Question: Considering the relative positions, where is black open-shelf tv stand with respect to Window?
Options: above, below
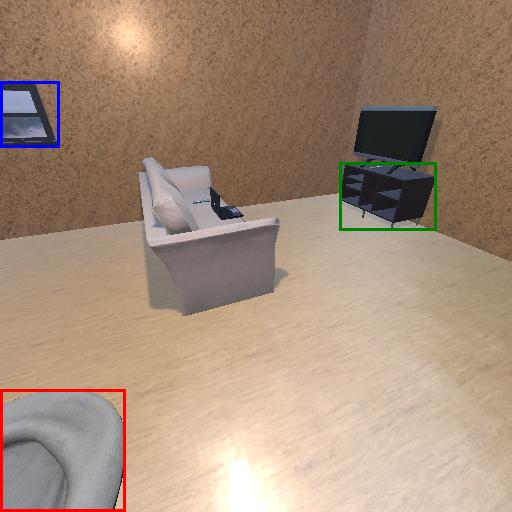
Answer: above